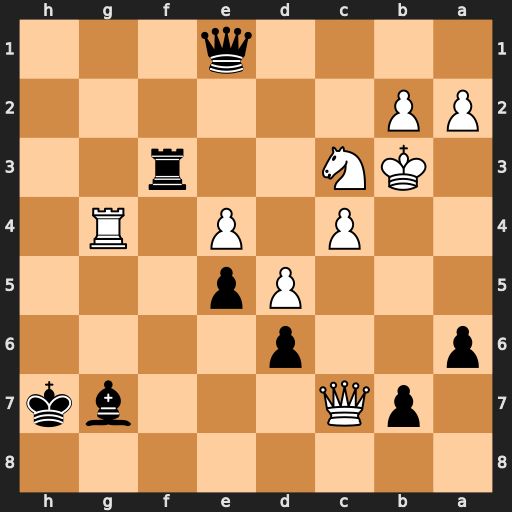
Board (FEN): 8/1pQ3bk/p2p4/3Pp3/2P1P1R1/1KN2r2/PP6/4q3
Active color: b
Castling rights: -
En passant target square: -
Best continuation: Rxc3+ bxc3 Qd1+ Kb4 Qxg4